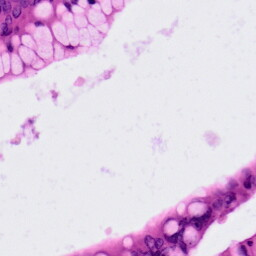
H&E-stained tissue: Colon